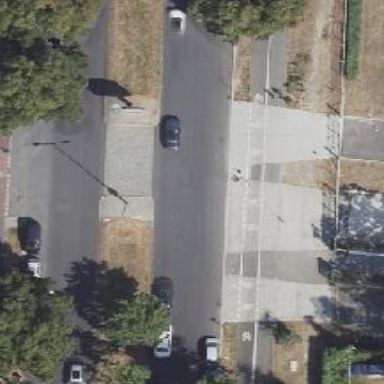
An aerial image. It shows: Primary highway with dual carriageway. There is asphalt track cycleway on the right side of the road.